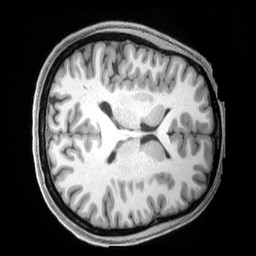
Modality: T1w
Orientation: axial
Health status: healthy
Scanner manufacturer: siemens
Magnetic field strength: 3 T
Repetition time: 2.4 s
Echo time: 0.00222 s